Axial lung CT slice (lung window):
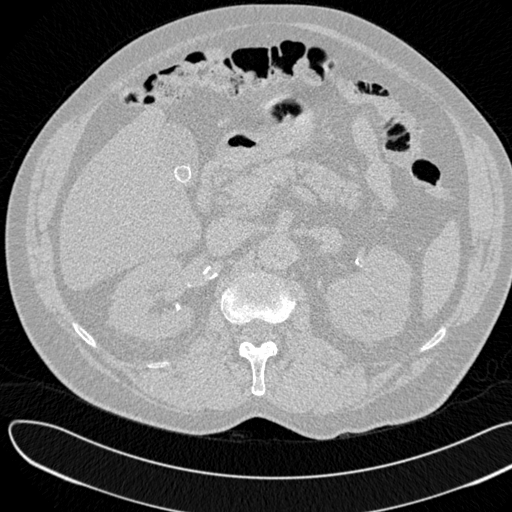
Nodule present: no